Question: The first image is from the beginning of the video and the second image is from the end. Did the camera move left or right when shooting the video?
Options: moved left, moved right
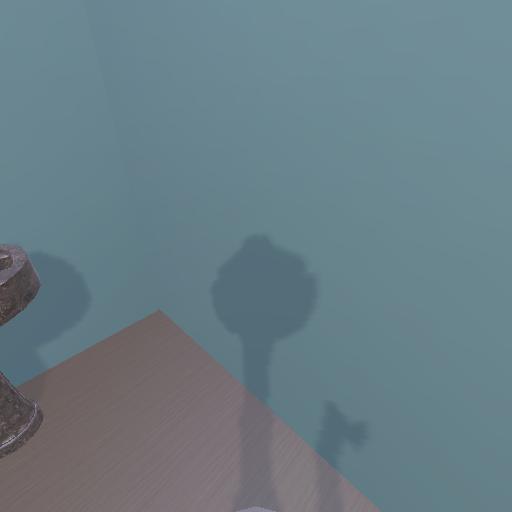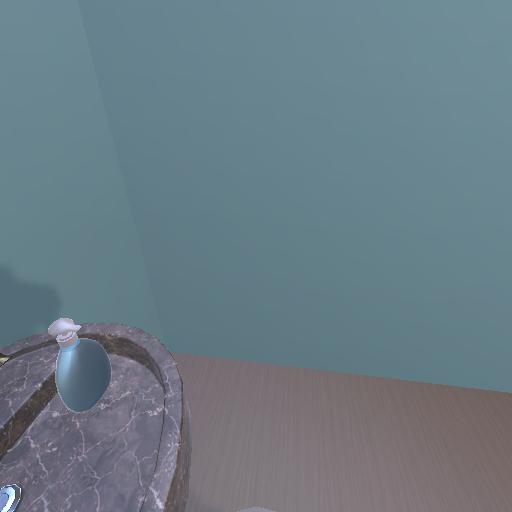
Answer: moved left